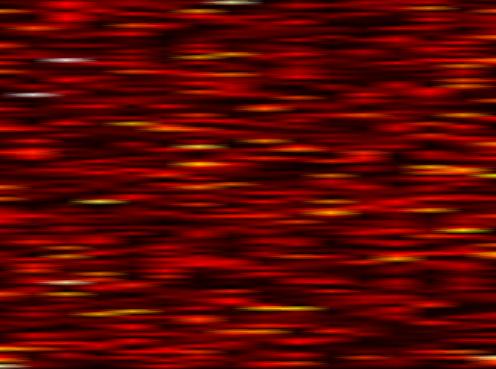
Label: FBMC